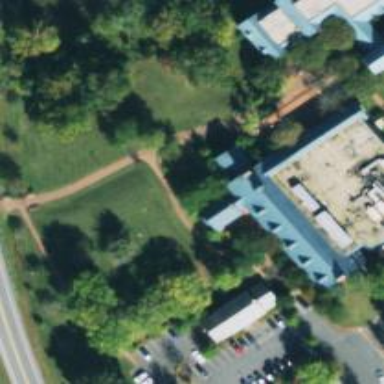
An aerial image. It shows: College building.